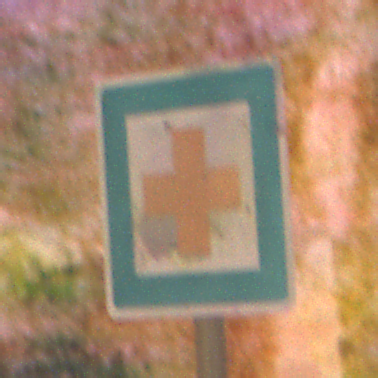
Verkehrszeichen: ErsteHilfe
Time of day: Night
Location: Outdoor (Nature)
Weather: Clear
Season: NotSpecified
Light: Natural